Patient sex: M
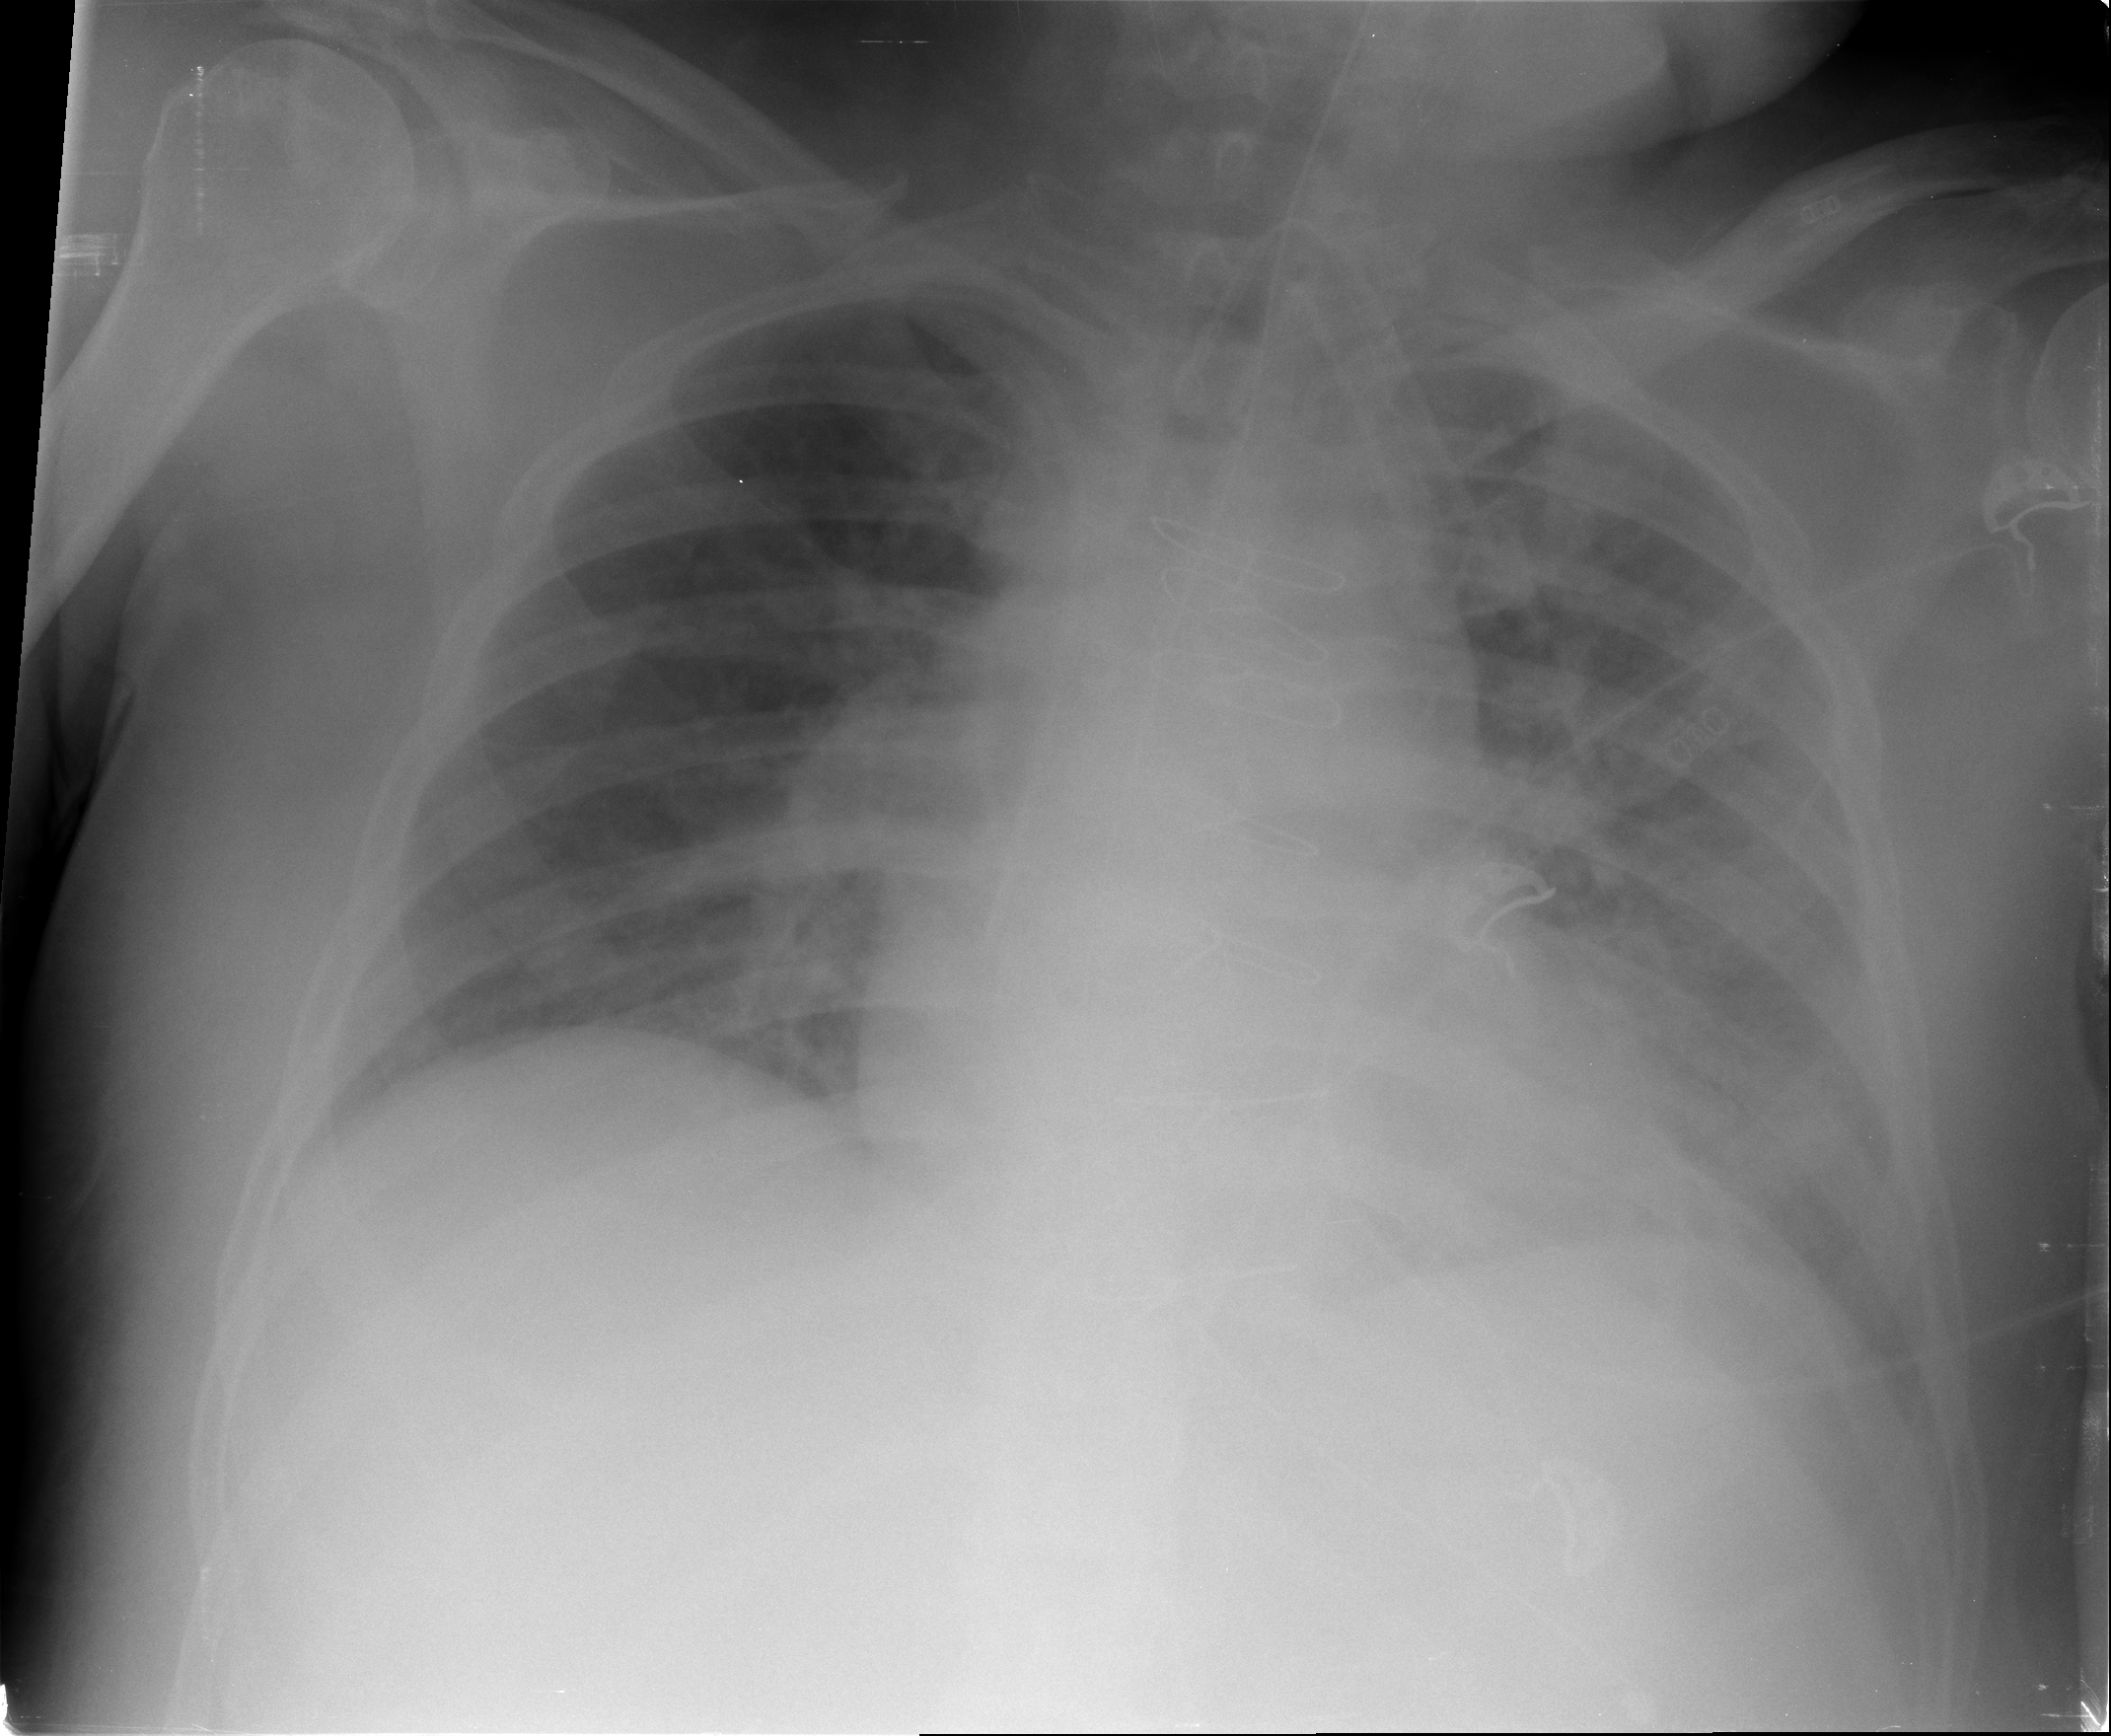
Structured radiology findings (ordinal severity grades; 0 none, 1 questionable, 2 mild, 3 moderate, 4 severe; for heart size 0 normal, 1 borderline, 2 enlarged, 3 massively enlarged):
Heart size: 1
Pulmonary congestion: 2
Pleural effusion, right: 0
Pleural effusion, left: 2
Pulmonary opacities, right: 0
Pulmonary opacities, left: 3
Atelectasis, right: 0
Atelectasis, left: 3